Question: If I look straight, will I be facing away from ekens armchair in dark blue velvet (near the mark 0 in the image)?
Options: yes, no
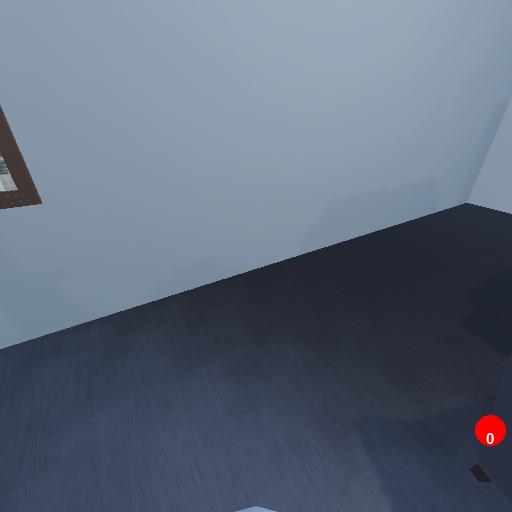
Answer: yes